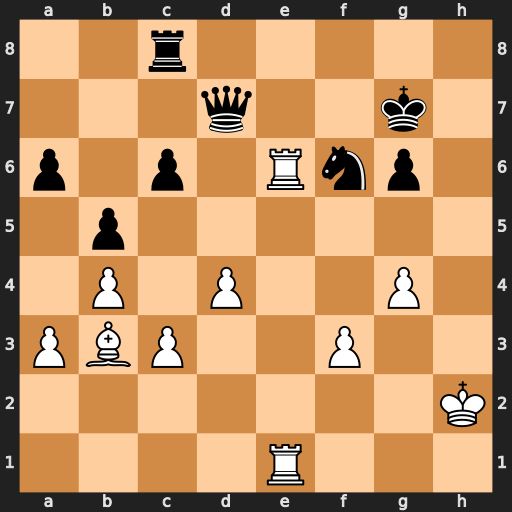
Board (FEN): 2r5/3q2k1/p1p1Rnp1/1p6/1P1P2P1/PBP2P2/7K/4R3
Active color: w
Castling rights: -
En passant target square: -
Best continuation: Re7+ Kf8 Rxd7